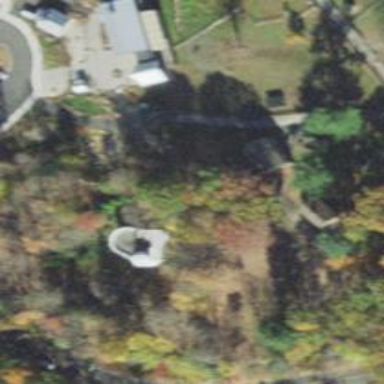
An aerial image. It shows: Observatory.